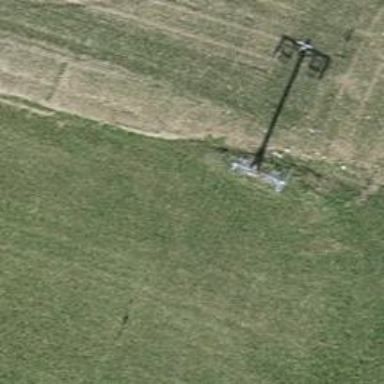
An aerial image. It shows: Pylon used for aerialway.